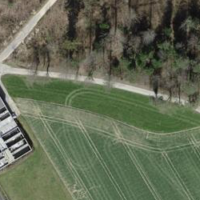
EUNIS habitat code: 52
Species observed at this site:
Cornus sanguinea